Question: I'm working on an AngularJS application with Yeoman.
The application depends on jQuery UI, which is installed with Bower. This is how I include the jQuery UI theme:
'''
<!-- build:css styles/plugins.css -->
<link rel="stylesheet" href="components/jquery.ui/themes/base/jquery.ui.core.css" />
<link rel="stylesheet" href="components/jquery.ui/themes/base/jquery.ui.accordion.css" />
<link rel="stylesheet" href="components/jquery.ui/themes/base/jquery.ui.autocomplete.css" />
<link rel="stylesheet" href="components/jquery.ui/themes/base/jquery.ui.button.css" />
<link rel="stylesheet" href="components/jquery.ui/themes/base/jquery.ui.datepicker.css" />
<link rel="stylesheet" href="components/jquery.ui/themes/base/jquery.ui.dialog.css" />
<link rel="stylesheet" href="components/jquery.ui/themes/base/jquery.ui.menu.css" />
<link rel="stylesheet" href="components/jquery.ui/themes/base/jquery.ui.progressbar.css" />
<link rel="stylesheet" href="components/jquery.ui/themes/base/jquery.ui.resizable.css" />
<link rel="stylesheet" href="components/jquery.ui/themes/base/jquery.ui.selectable.css" />
<link rel="stylesheet" href="components/jquery.ui/themes/base/jquery.ui.slider.css" />
<link rel="stylesheet" href="components/jquery.ui/themes/base/jquery.ui.spinner.css" />
<link rel="stylesheet" href="components/jquery.ui/themes/base/jquery.ui.tabs.css" />
<link rel="stylesheet" href="components/jquery.ui/themes/base/jquery.ui.tooltip.css" />
<link rel="stylesheet" href="components/jquery.ui/themes/base/jquery.ui.theme.css" />
<!-- endbuild -->
'''
When building the application, all goes well, without errors.
However, in the browser console (using Chrome), I can see that the images required by the jQuery UI Datepicker can't be found because it looks inside 'styles/images/' and they actually are inside 'components/...'.

My first idea was to override the jQuery UI image paths in CSS, but that doesn't seem like the best solution. Example:
'''
.ui-state-error .ui-icon,
.ui-state-error-text .ui-icon {
background-image: url(images/ui-icons_cd0a0a_256x240.png)/*{iconsError}*/;
}
'''
'''
.ui-widget-header .ui-state-error {
background-image: url(../components/jquery.ui/themes/base/images/ui-bg_glass_95_fef1ec_1x400.png);
}
'''
Any recommended solutions?
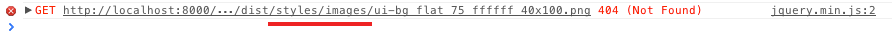
Answer: I had the same problem. But rather than changing the jQuery CSS (which could be harmful for future updates...), I just tweaked the "imagemin" task in the grunt script (Gruntfile.js) so that the images are copied where they are expected. This is true for any third party library as long as grunt takes care of modifying images pathes in the minified css.
Here is the change I made (please note that my jQuery UI theme folder is located under the 'app\styles' folder)
Before :
'''
imagemin : {
dist : {
files : [{
expand : true,
cwd : '<%= yeoman.app %>/images',
src : '{,*/}*.{png,jpg,jpeg}',
dest : '<%= yeoman.dist %>/images'
}
]
}
}
'''
After :
'''
imagemin : {
dist : {
files : [{
expand : true,
cwd : '<%= yeoman.app %>/images',
src : '{,*/}*.{png,jpg,jpeg}',
dest : '<%= yeoman.dist %>/images'
}, {
expand : true,
flatten : true,
cwd : '<%= yeoman.app %>/styles',
src : '**/*.{png,jpg,jpeg,gif}',
dest : '<%= yeoman.dist %>/styles/images'
}
]
}
}
'''
Hope this helps !